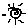
Label: sun